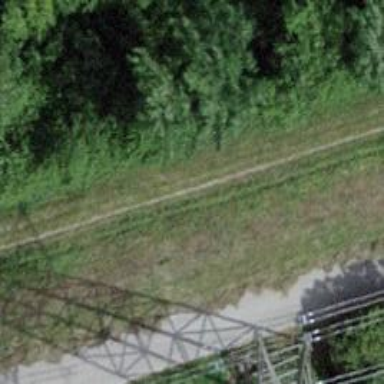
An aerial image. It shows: Path with grass surface and embankment along the way.